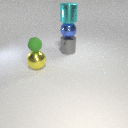
large cyan metal cylinder above large blue metal sphere